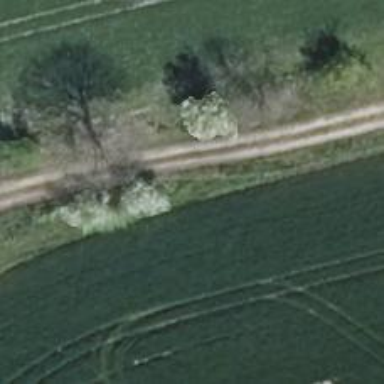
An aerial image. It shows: Row of deciduous broadleaved trees.